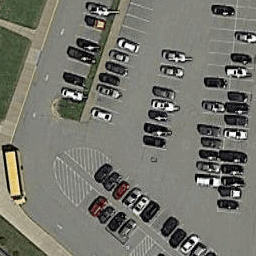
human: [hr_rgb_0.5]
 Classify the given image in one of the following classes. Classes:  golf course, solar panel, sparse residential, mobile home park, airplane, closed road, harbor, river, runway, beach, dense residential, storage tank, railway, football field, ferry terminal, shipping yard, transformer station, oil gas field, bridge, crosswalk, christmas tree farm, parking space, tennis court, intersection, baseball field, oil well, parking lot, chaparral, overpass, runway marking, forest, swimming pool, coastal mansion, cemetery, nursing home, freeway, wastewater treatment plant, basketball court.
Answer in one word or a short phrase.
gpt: parking lot